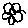
Label: flower